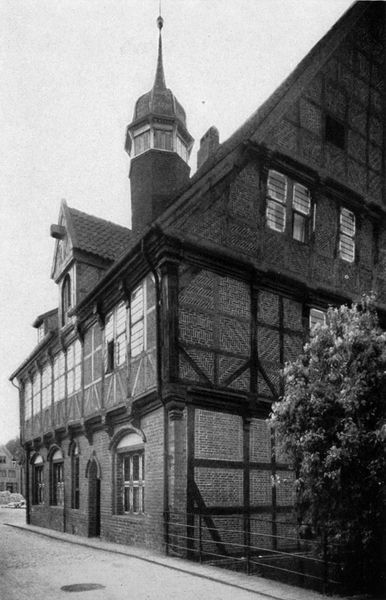
Titel: Rathaus zu Krempe/Schleswig-Holstein
Standort: Krempe (EU - D - Schleswig-Holstein)
Schlagwörter: baum, himmel, schatten, weiß, fluss, stadt, fenster, glas, grau, holz, licht, schwarz, strasse, tür, dach, gebäude, haus, weg, zaun, spitze, stein, steine, bild, brücke, busch, gitter, turm, garten, ecke, bogen, gasse, dorf, dächer, giebel, mauer, ziegel, tor, foto, fotografie, bögen, eingang, erker, fugen, scheune, gehsteig, türmchen, regenrinne, schwarz weiß, fachwerk, etagen, gaube, geöffnet, gibel, mauerstein, mauersteine, fallrohr, gulli, gefache, hausansicht, dahc, tirm, mauesstein, rche, turmzimmen, heimatarchitektur